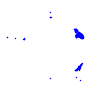
Particle: proton